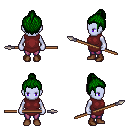
a pixel art fantasy rpg character, female body template, dark elf, purple skin, maroon tunic, magenta pants, green short topknot hairstyle, brown shoes, spear, four views (front, back, left, right), 2x2 character sprite sheet, small pixel art, hard edges, no anti-aliasing